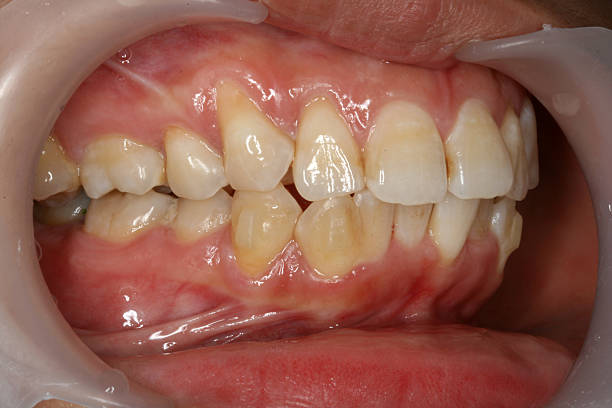
Condition: Gingivitis